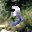
Label: 3